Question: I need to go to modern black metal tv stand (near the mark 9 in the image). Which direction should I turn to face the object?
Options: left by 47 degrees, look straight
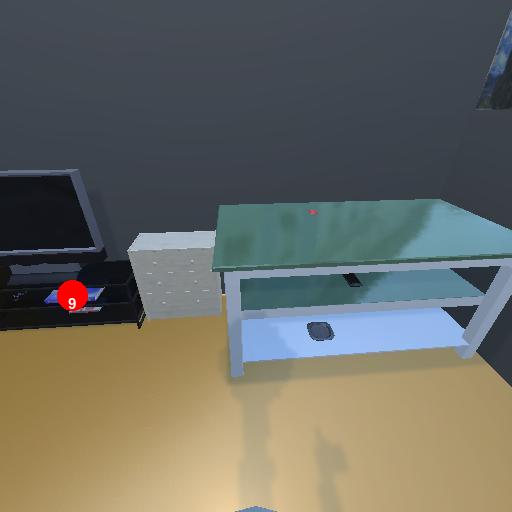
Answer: left by 47 degrees